Interaction volume radius: 5 \u00c5
Interaction volume height: 35 \u00c5
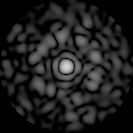
Disorder parameter: 0.8154